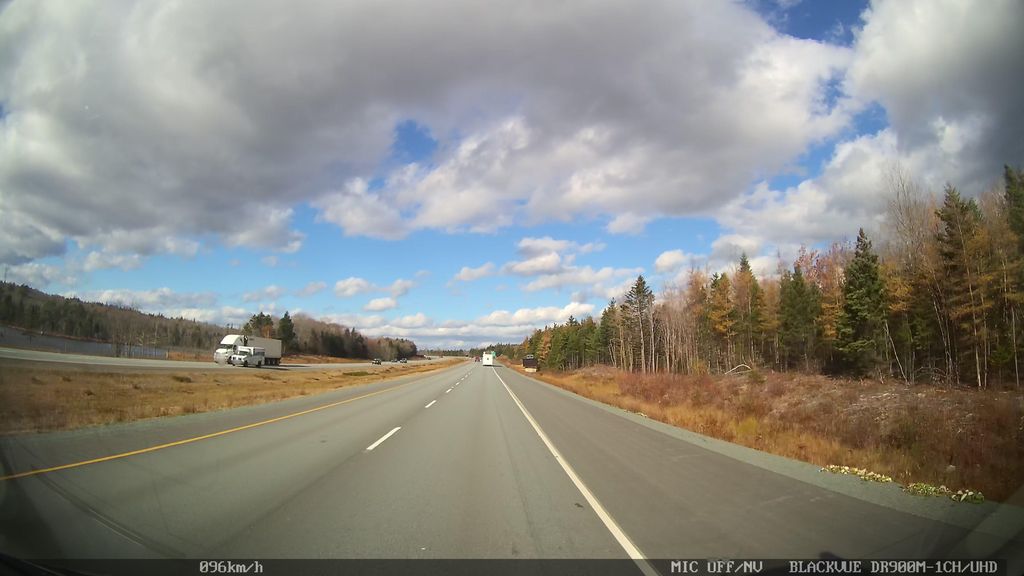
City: halifax